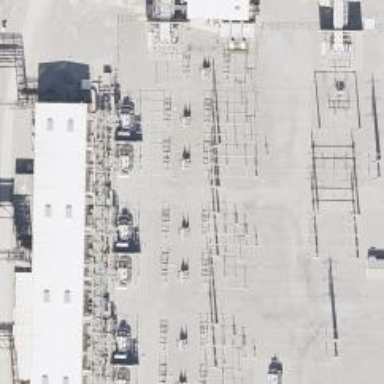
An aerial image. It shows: Switch used for power control.